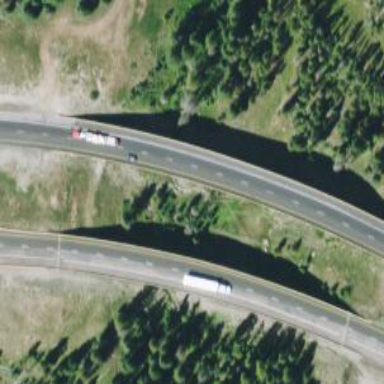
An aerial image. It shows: Viaduct bridge on asphalt motorway.